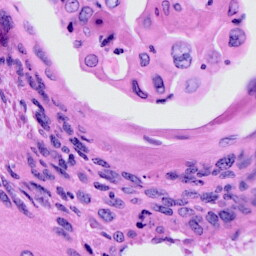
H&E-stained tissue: Cervix